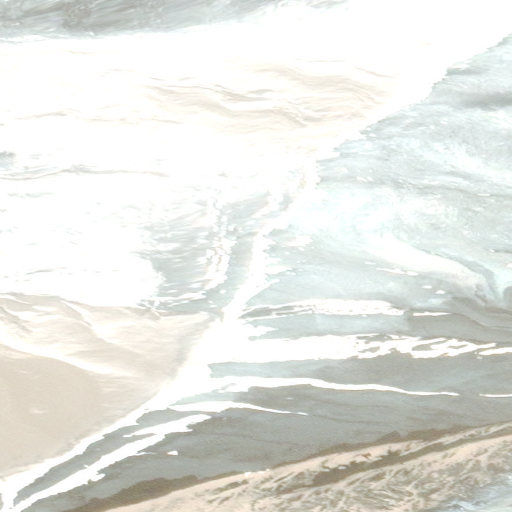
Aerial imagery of gap in Alaska named Gunsight Pass containing only unknown